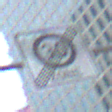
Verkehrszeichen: EndeZone30
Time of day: MorningAfternoon
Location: Outdoor (Urban)
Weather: PartlyCloudy
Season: NotSpecified
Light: Natural